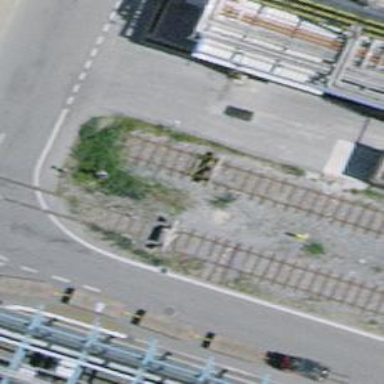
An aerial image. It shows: Railway buffer stop.